Question: I'm trying to delete a row from the table,
My code :
'''
var strUsername = GridMain.SelectedRows[0].Cells[0].Value.ToString().Trim();
Users selectedUser = _db.Users.First(usr => usr.UserName == strUsername);
_db.DeleteObject(selectedUser);
_db.SaveChanges();
LoadGrid(PresentationMode.Users);
'''
My code is working properly
But for only one row of database, an error occurs on 'SaveChanges()'
Error Message :
> An error occurred while updating the entries. See the InnerException
for details
Row which the error occurs on that :

Inner Exception:
> The DELETE statement conflicted with the REFERENCE constraint
"FK_UserReport_Users". The conflict occurred in database
"Reporter", table "dbo.UsersReports", column 'UserName'.
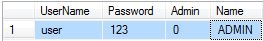
Answer: This Row is available/referenced in UserReport table. So you can't delete it unless you have enabled cascaded delete option. or else delete the row in UserReport and try delete again.